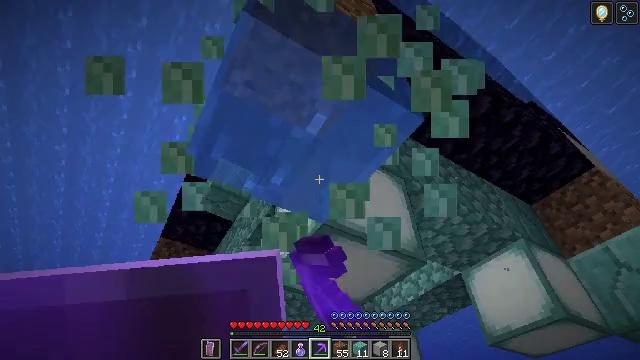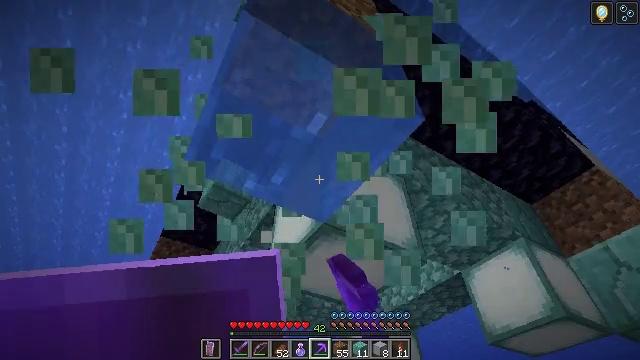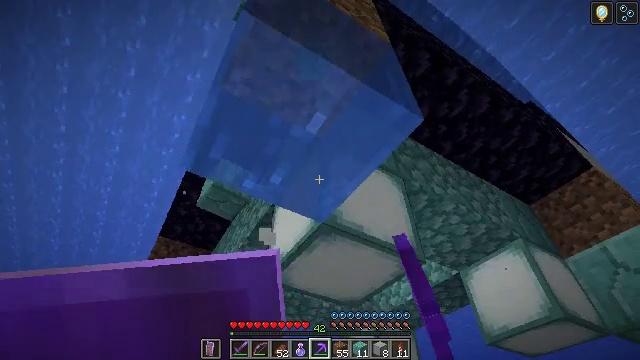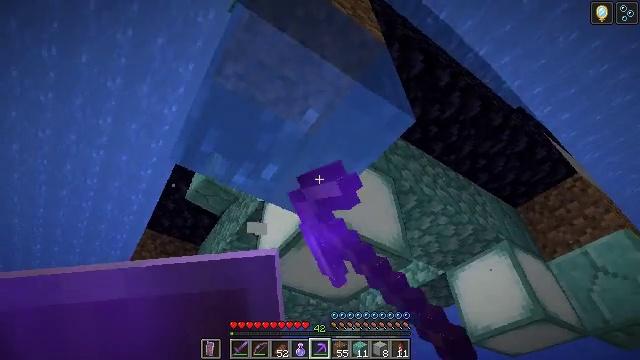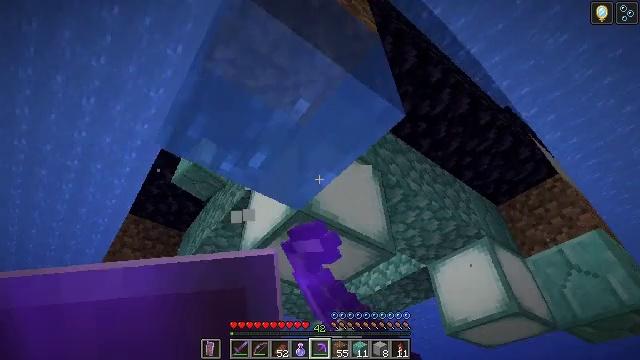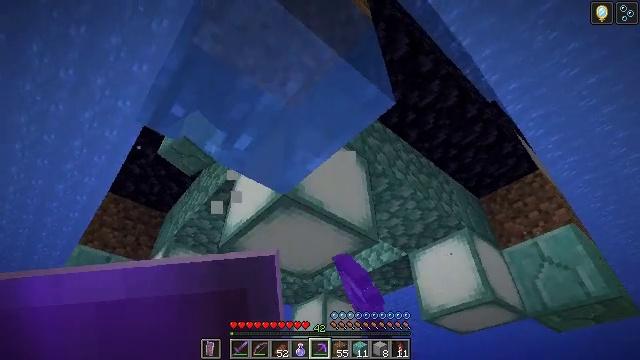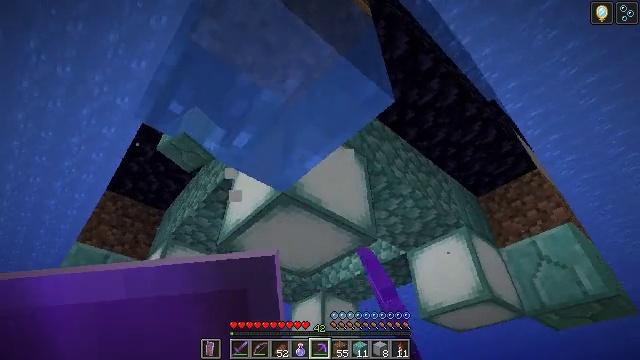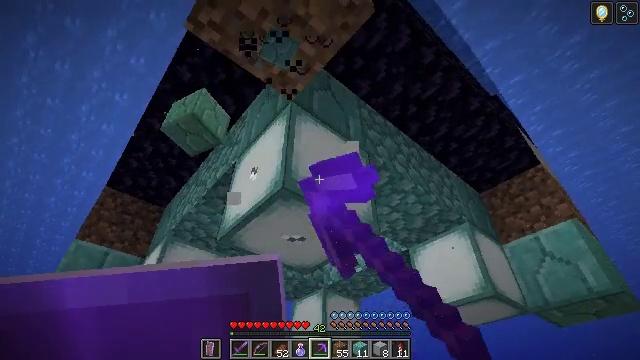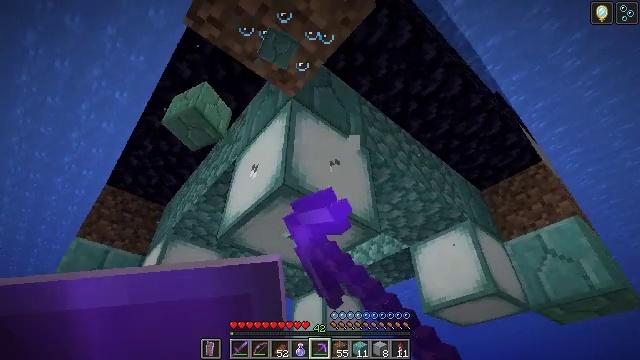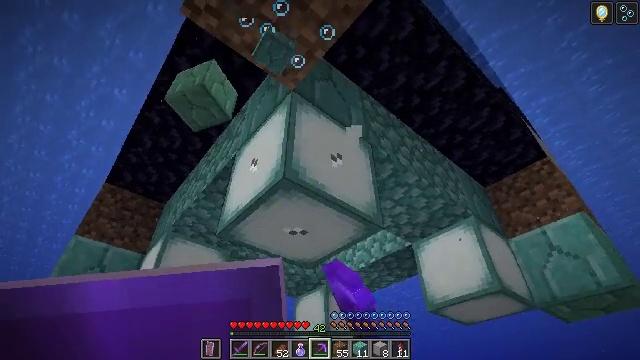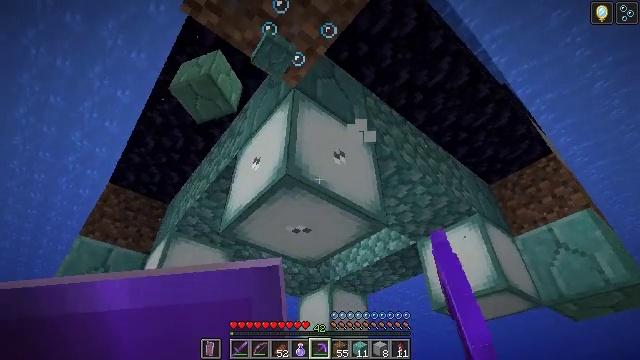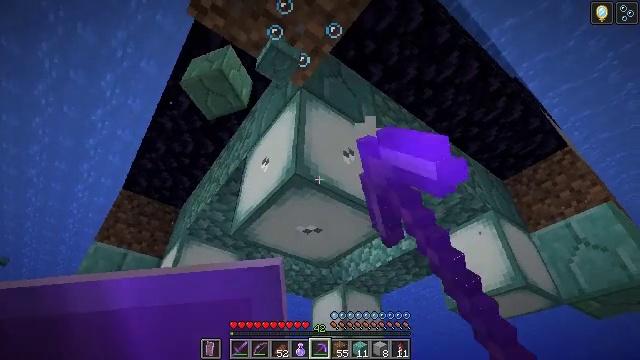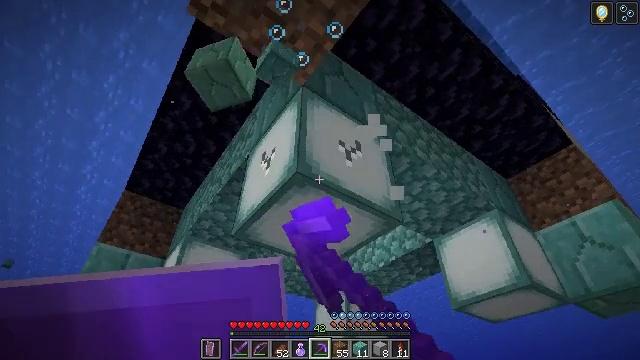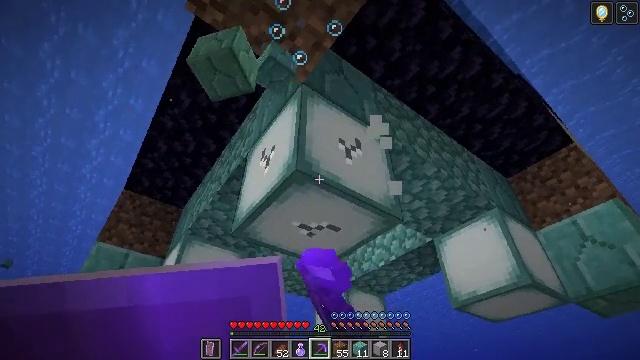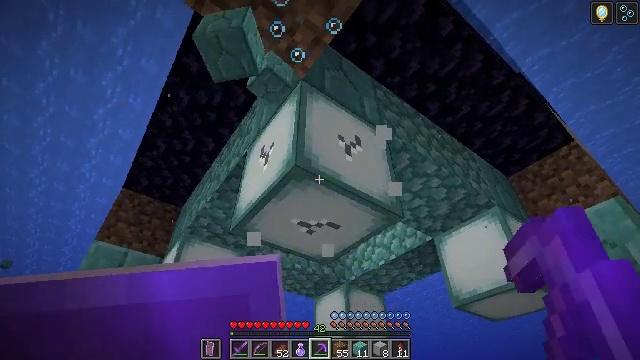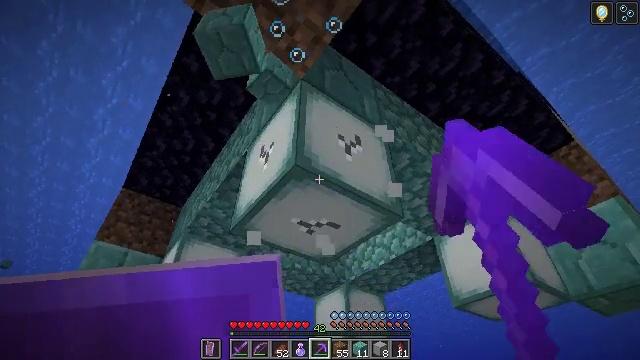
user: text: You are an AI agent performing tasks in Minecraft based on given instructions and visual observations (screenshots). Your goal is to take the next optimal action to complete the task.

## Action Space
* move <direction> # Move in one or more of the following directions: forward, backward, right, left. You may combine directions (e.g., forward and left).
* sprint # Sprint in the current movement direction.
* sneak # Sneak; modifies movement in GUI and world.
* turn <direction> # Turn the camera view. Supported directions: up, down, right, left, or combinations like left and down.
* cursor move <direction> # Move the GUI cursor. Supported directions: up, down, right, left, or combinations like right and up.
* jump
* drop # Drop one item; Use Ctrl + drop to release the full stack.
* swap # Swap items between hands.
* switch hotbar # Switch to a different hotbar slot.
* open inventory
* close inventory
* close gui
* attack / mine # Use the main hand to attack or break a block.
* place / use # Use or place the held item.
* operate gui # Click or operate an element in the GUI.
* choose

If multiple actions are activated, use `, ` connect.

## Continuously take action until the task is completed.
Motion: motion action
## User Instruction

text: Break the glowing sea lantern block.
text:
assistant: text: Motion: attack / mine
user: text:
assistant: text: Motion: attack / mine
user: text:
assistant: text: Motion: turn right, attack / mine
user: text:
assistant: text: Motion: turn right and down, attack / mine
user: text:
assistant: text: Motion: move forward, turn right and down, attack / mine
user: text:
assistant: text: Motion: move forward, attack / mine
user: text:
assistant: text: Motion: move forward, attack / mine
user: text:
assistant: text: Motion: move forward, attack / mine
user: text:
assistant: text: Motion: attack / mine
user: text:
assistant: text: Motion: attack / mine
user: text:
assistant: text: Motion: turn left, attack / mine
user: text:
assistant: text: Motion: attack / mine
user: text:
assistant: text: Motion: attack / mine
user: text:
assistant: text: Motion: attack / mine
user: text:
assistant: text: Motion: attack / mine
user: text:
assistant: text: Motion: move forward, attack / mine
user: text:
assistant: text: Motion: move forward, attack / mine
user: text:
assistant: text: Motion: move forward, attack / mine
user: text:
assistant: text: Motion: move forward, attack / mine
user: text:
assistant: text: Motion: attack / mine
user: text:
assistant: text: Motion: attack / mine
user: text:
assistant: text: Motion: attack / mine
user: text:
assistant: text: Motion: attack / mine
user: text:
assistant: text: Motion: attack / mine
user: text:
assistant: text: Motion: attack / mine
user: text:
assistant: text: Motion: attack / mine
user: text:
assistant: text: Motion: attack / mine
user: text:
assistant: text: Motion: attack / mine
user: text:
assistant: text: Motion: attack / mine
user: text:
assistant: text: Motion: attack / mine